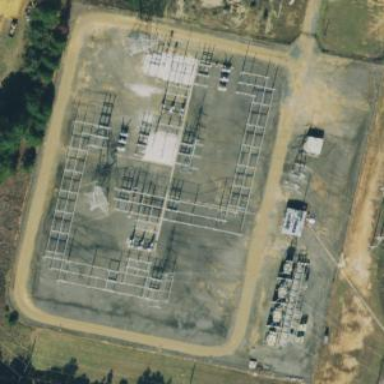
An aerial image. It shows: Outdoor transmission substation.